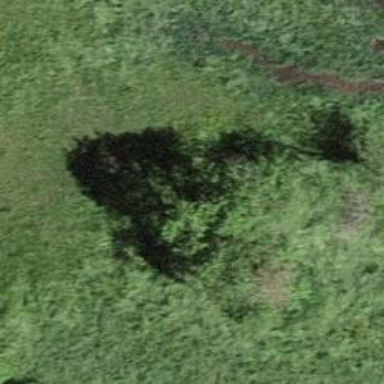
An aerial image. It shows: Single tag "natural: tree."